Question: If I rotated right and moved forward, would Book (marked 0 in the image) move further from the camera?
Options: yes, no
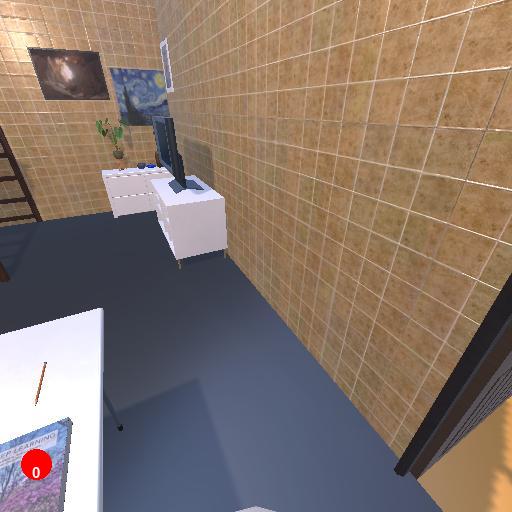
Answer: yes